Aerial crown-view tile of a tropical tree (Barro Colorado Island, Panama), acquired 20250124:
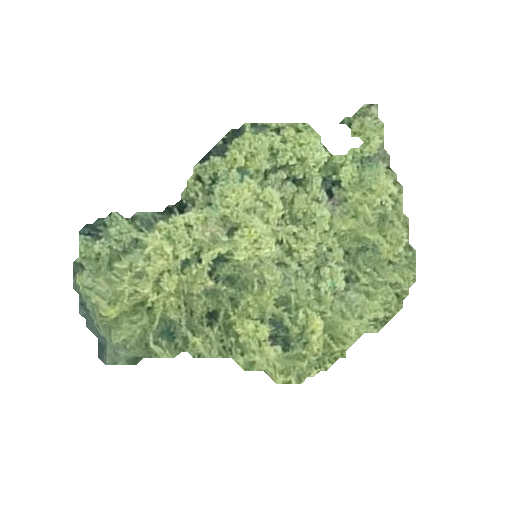
Species: Prioria copaifera
GBIF accepted scientific name: Prioria copaifera
Crown area: 93.996 m²